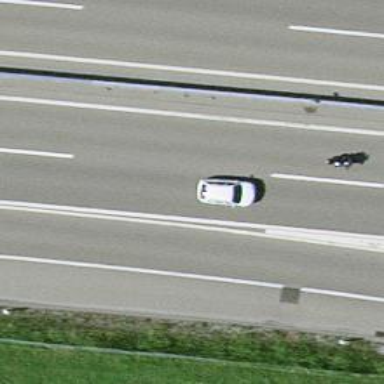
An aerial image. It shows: Asphalt motorway link.